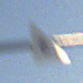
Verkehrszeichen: UnzureichendesLichtraumprofil
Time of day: SunriseSunset
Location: Outdoor (Nature)
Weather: Clear
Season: NotSpecified
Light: Natural